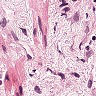
Metastatic tissue present: yes